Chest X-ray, AP view. Patient: 54 years old, sex M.
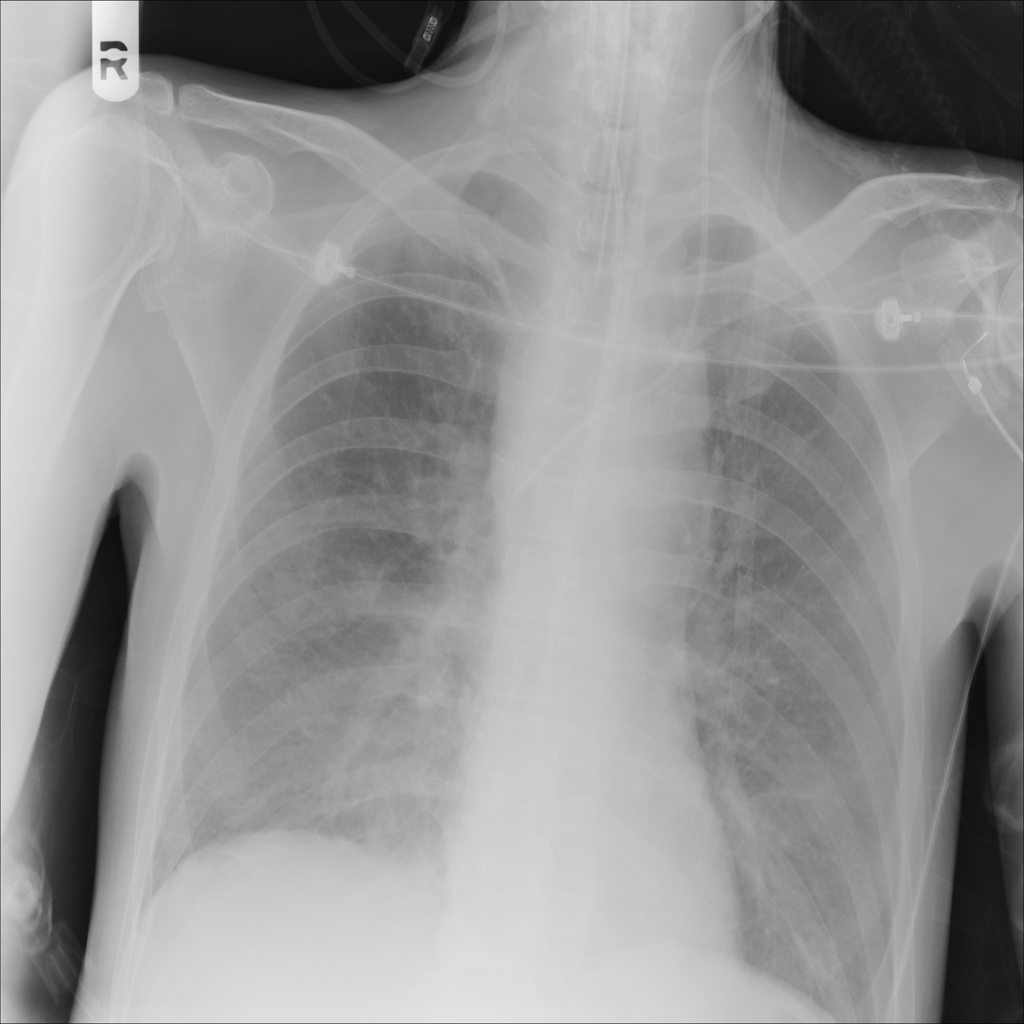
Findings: No Finding